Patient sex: M
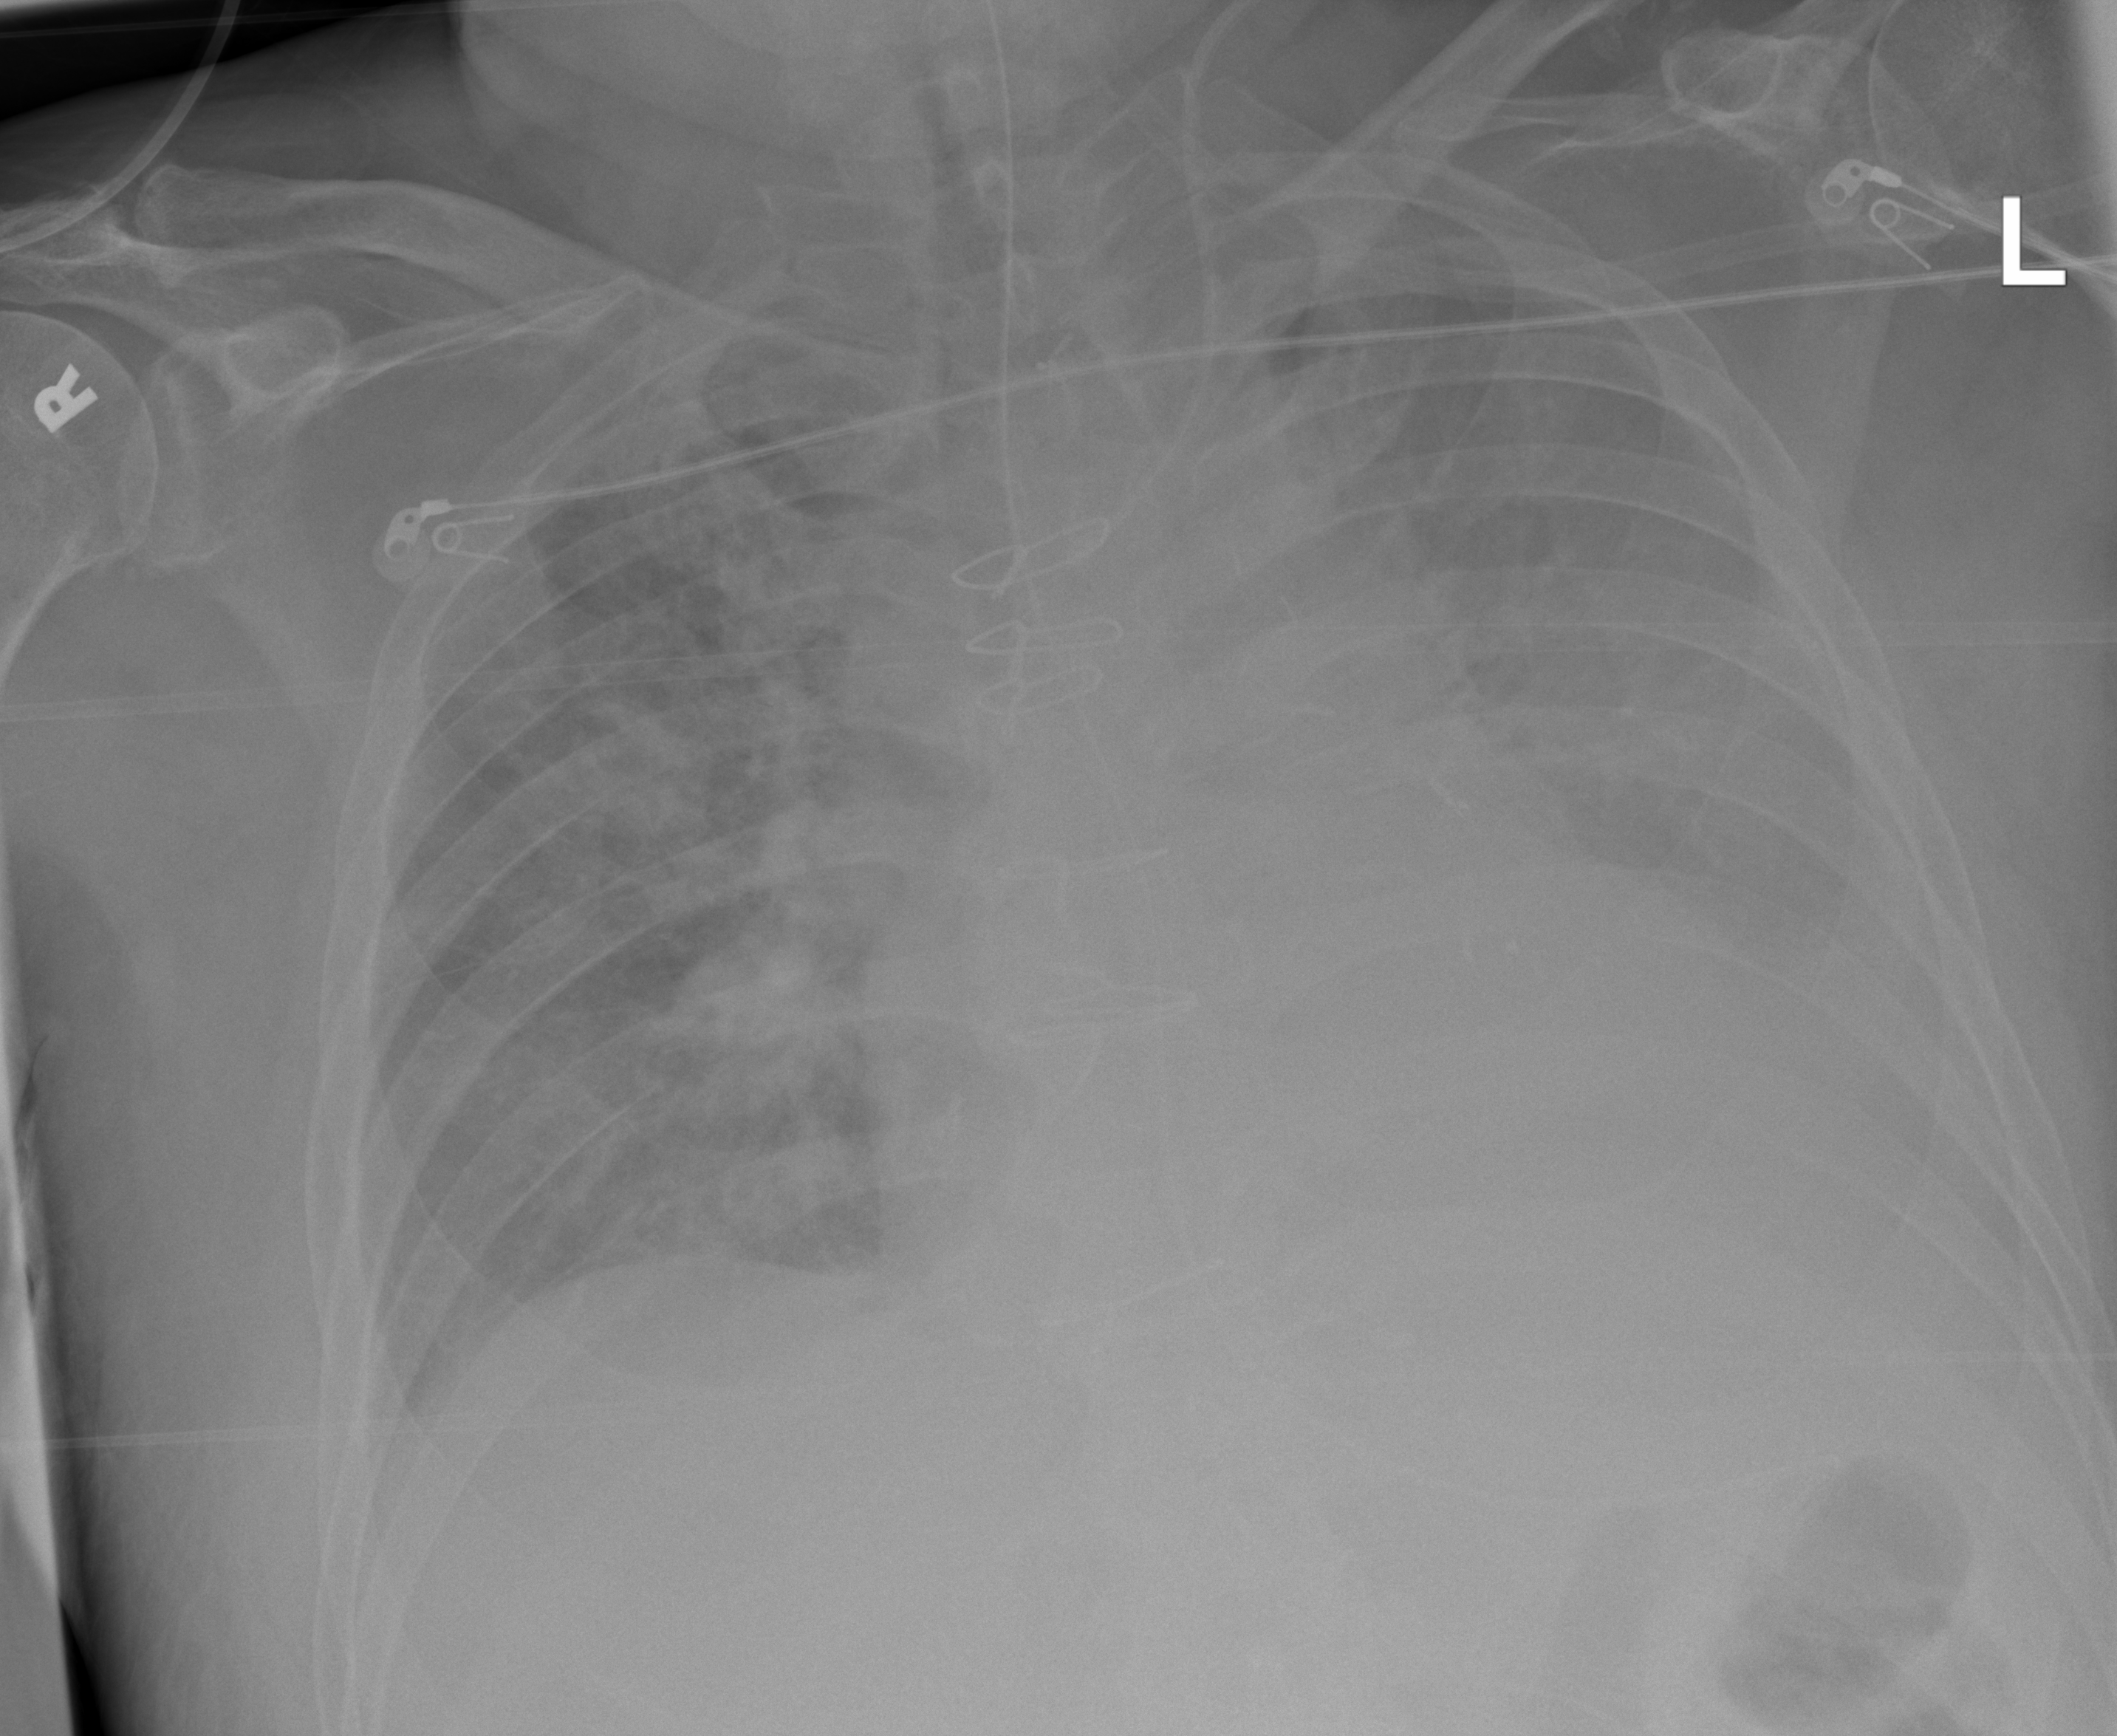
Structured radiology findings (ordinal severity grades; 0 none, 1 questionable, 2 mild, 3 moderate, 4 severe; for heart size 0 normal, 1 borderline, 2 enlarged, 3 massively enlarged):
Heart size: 2
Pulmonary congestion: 2
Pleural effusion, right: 1
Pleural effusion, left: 2
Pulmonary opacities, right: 2
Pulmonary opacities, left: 2
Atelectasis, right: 2
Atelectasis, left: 2